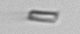
Label: fiber